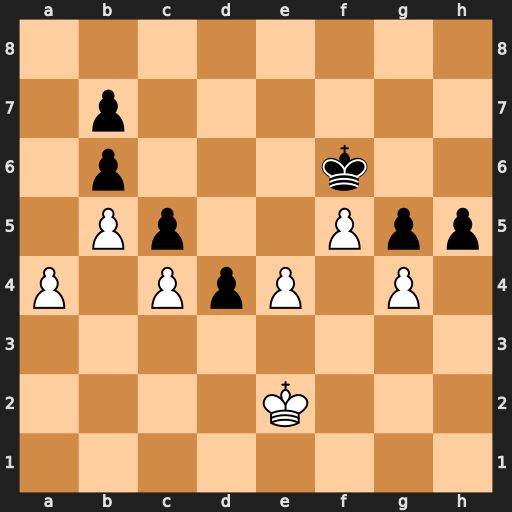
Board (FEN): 8/1p6/1p3k2/1Pp2Ppp/P1PpP1P1/8/4K3/8
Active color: w
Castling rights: -
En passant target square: -
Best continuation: gxh5 g4 h6 g3 e5+ Kf7 e6+ Ke7 h7